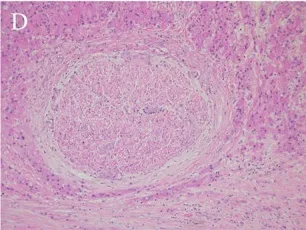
Histopathological features of the tumor. (D) Entrapped nerve fibers surrounded by tumor (H&E stain, x 100).
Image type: pathology (h&e)